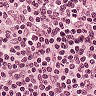
Metastatic tissue present: no